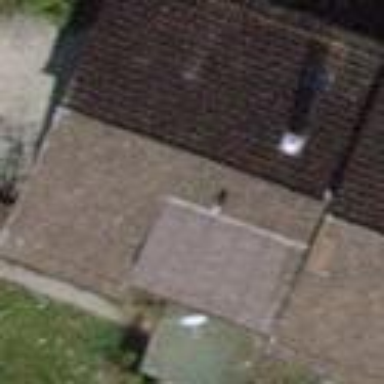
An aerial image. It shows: Semi-detached house.